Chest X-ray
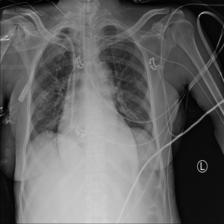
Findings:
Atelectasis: negative
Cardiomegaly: negative
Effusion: negative
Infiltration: negative
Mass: negative
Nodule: negative
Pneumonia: negative
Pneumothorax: negative
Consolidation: negative
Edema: negative
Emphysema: negative
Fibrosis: negative
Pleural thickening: negative
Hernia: negative